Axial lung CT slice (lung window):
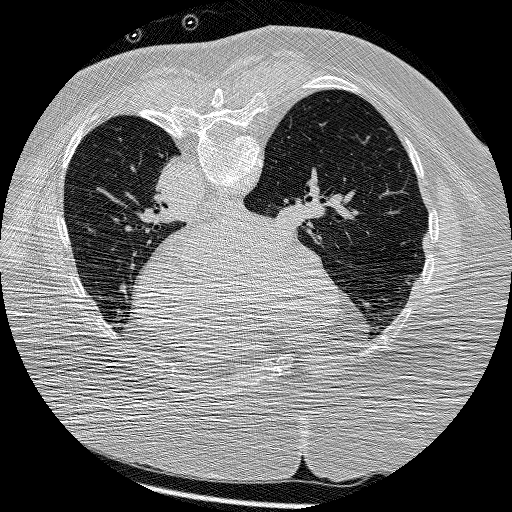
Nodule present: no